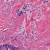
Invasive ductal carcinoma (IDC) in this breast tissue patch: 0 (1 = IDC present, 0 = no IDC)